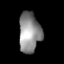
Tissue: lung
Cell type: Epithelial cells
Senescence score: 0.2418
Nuclear area (px): 859
Mean DAPI intensity: 140.51